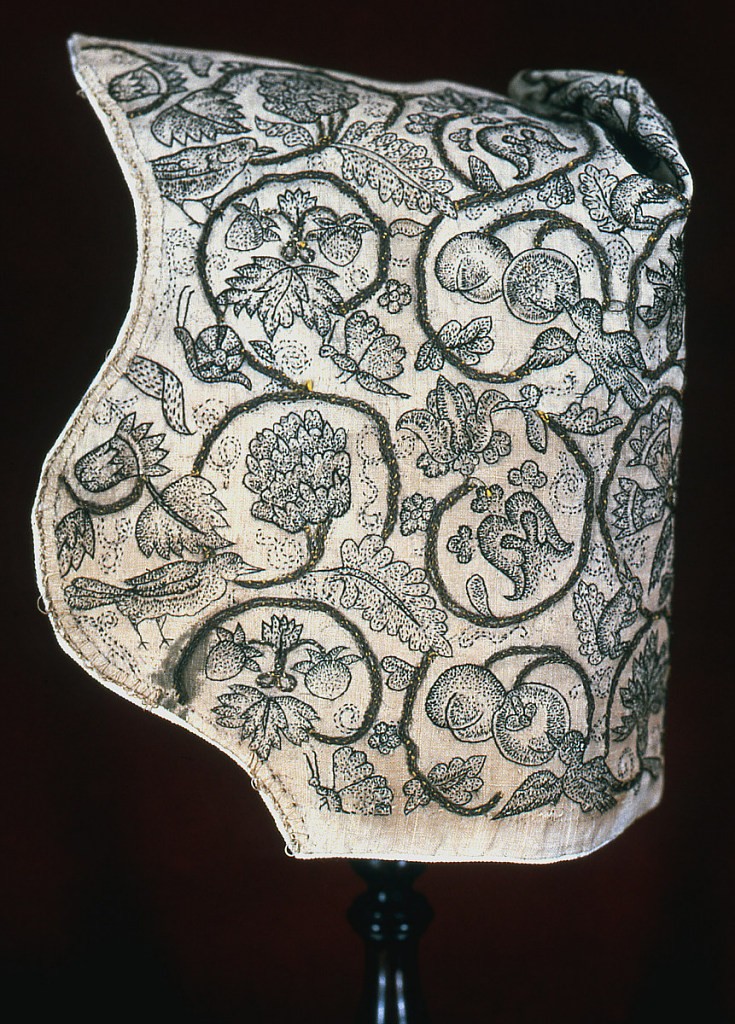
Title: Coif
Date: late 16th–early 17th century
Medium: linen, silk, metallic (metal-wrapped silk-core yarns) Technique: embroidered using running, seeding (speckling), stem and couching stitches on plain weave Label: linen embroidered with silk and metallic yarns in runnning, speckling, stem and couching stitches
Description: Woman's off-white linen coif, with a point over the forehead, shaped at the cheek, and with a pleated detail at the crown. Embroidered in black silks and gold metallic yarns in a pattern of scrolling branches framing flower and fruit clusters among which birds, butterflies, snails and rabbits appear.